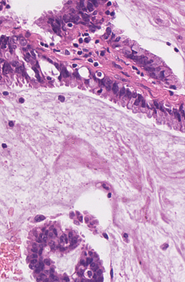
Tumor epithelial tissue: yes
Tumor-associated stroma tissue: yes
Normal tissue: no